Question: Apologies if this question has already been asked before, but all the solutions I have tried did not seem to work.
I have created a program where the user enters a word, and the program pulls an example of that word from the Dictionary.com website.
I want to remove the HTML tags that always surround the keyword. How would I go about doing this?
'''
import requests
word = input("Enter a word: ")
webContent = requests.get('https://www.dictionary.com/browse/'+word)
from bs4 import BeautifulSoup
soup = BeautifulSoup(webContent.text, 'html.parser')
results = soup.find_all('p', attrs={'class':'one-click-content css-it69we e15kc6du7'})
firstResult = results[0]
print(firstResult.contents[0:3])
'''
Result:

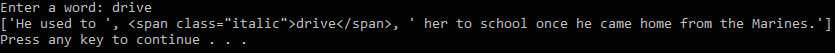
Answer: '''
import requests
import re
word = input("Enter a word: ")
webContent = requests.get('https://www.dictionary.com/browse/'+word)
from bs4 import BeautifulSoup
soup = BeautifulSoup(webContent.text, 'html.parser')
results = soup.find_all('p', attrs={'class':'one-click-content css-it69we e15kc6du7'})
firstResult = results[0]
firstResult.contents=[re.sub('<[^<]+?>', '', str(x)) for x in firstResult.contents]
print(firstResult.contents[0:3])
'''
Result:
<URL>